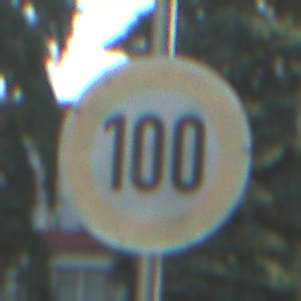
Verkehrszeichen: Geschwindigkeit100
Umgebung: Outdoor, Suburban
Tageszeit: SunriseSunset
Wetter: PartlyCloudy
Licht: Natural
Jahreszeit: NotSpecified
Kontrast: MediumContrast